Field crop: maize
Growth stage: 2
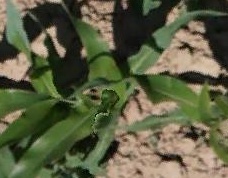
Species: maize